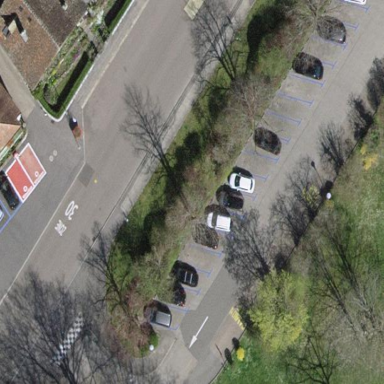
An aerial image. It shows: Parking area with surface.